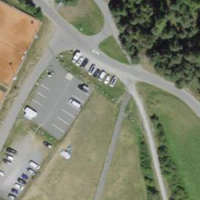
EUNIS habitat code: 53
Species observed at this site:
Rhamnus cathartica